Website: slack
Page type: stored-credit-cards
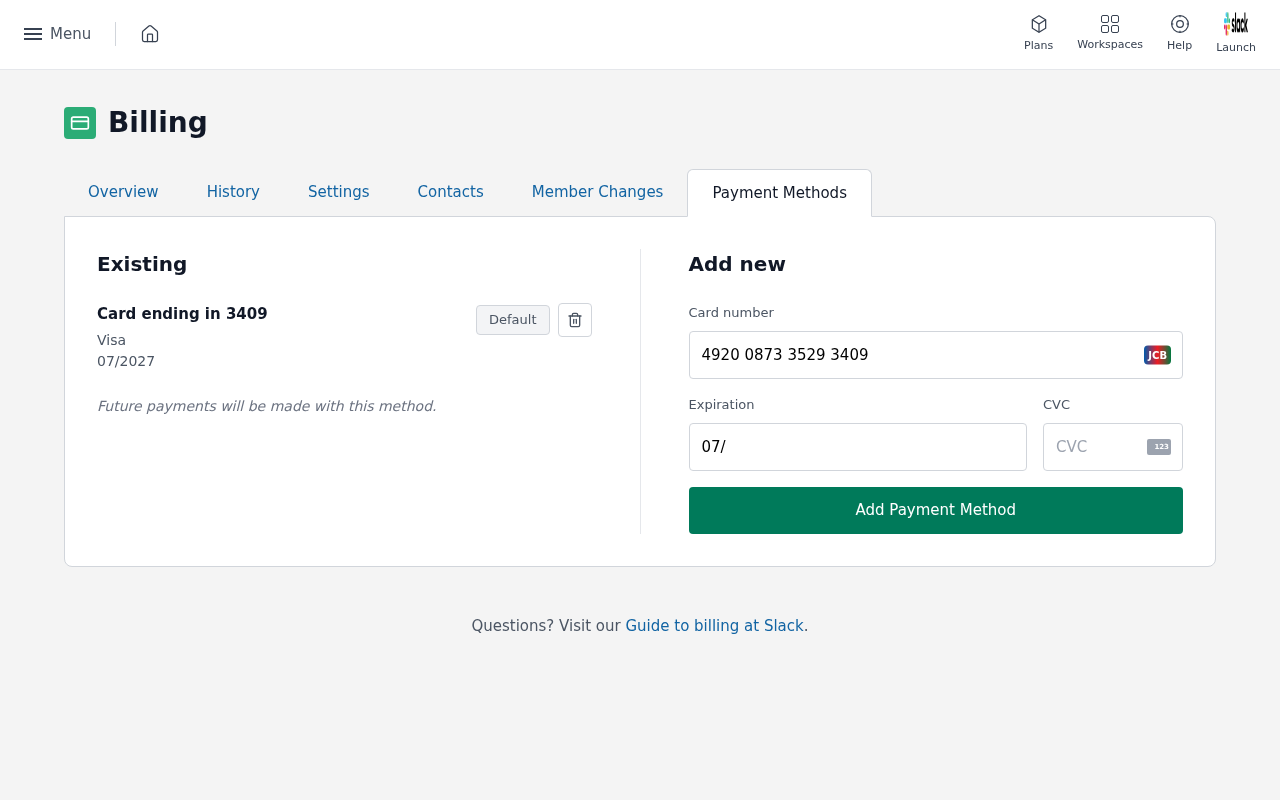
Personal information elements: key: PII_CARD_CVV
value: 336
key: PII_CARD_EXPIRY
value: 07/2027
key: PII_CARD_EXPIRY
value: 07/27
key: PII_CARD_LAST4
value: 3409
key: PII_CARD_NUMBER
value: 4920 0873 3529 3409
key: PII_CARD_TYPE
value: Visa